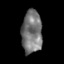
Tissue: skin
Cell type: Epithelial cells
Senescence score: 0.2589
Nuclear area (px): 854
Mean DAPI intensity: 118.988